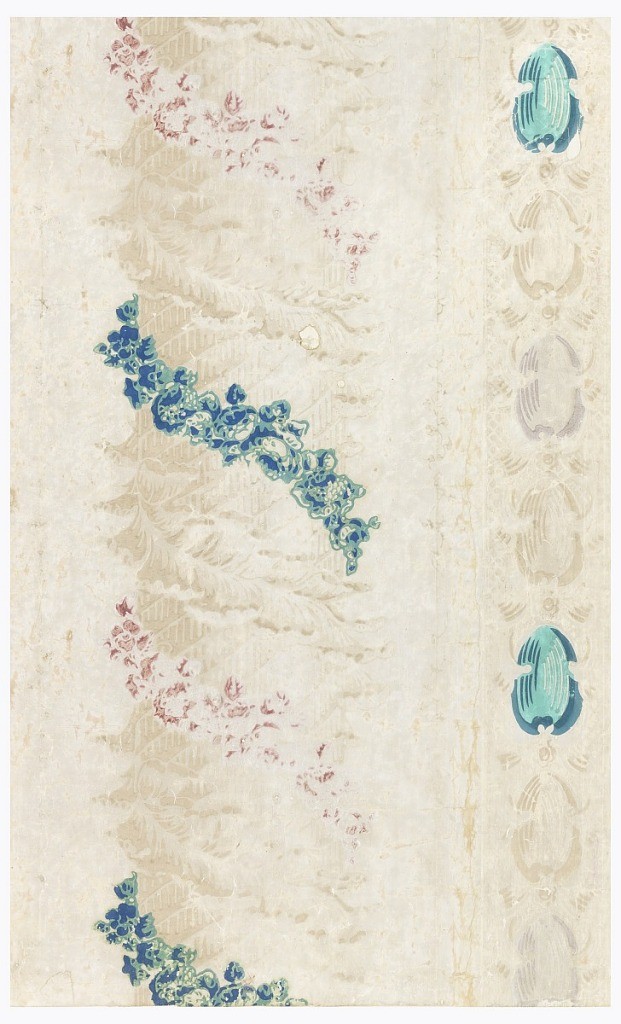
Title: Sidewall
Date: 1838
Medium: Block-printed
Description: Garlands twist about a column as the main motif. Two red garlands and one green garland can be seen, though the other colors have faded. At the right a vertical band has cartouches in green and faded purple.